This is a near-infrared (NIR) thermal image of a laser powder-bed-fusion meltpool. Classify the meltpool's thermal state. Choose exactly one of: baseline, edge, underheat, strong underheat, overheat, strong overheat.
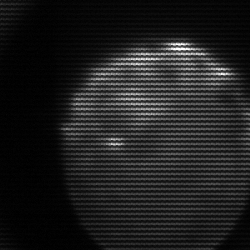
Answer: edge